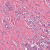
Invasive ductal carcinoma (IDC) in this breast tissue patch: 1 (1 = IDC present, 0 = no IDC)